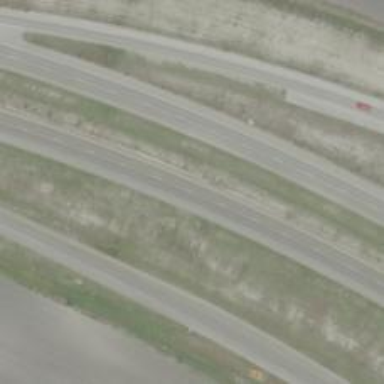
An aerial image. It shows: Trunk highway with expressway features.